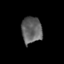
Tissue: skin
Cell type: Epithelial cells
Senescence score: 0.2418
Nuclear area (px): 533
Mean DAPI intensity: 98.295